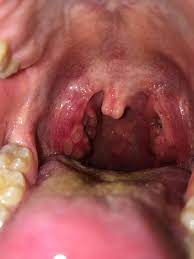
Condition: Mouth Ulcer